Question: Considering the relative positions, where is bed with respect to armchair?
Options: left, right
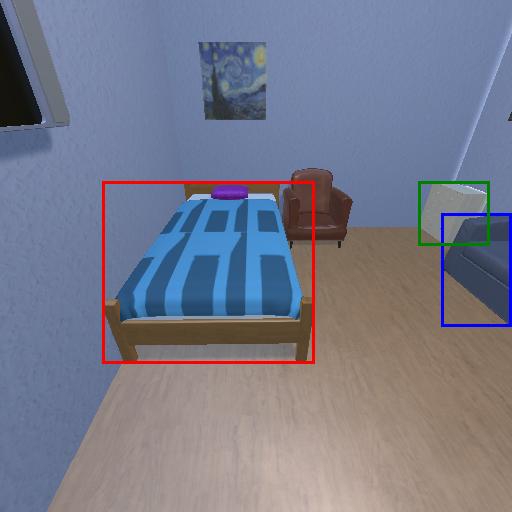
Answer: left